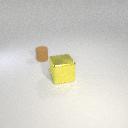
small brown rubber cylinder behind large yellow metal cube